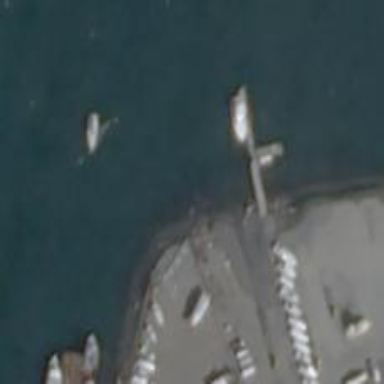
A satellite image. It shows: Man-made pier.